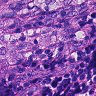
Metastatic tissue present: yes